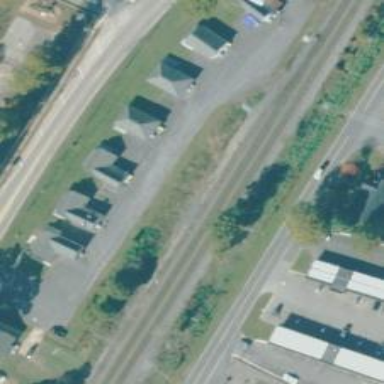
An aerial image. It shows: Railway siding with rails.